Interaction volume radius: 5 \u00c5
Interaction volume height: 10 \u00c5
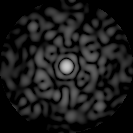
Disorder parameter: 0.9135